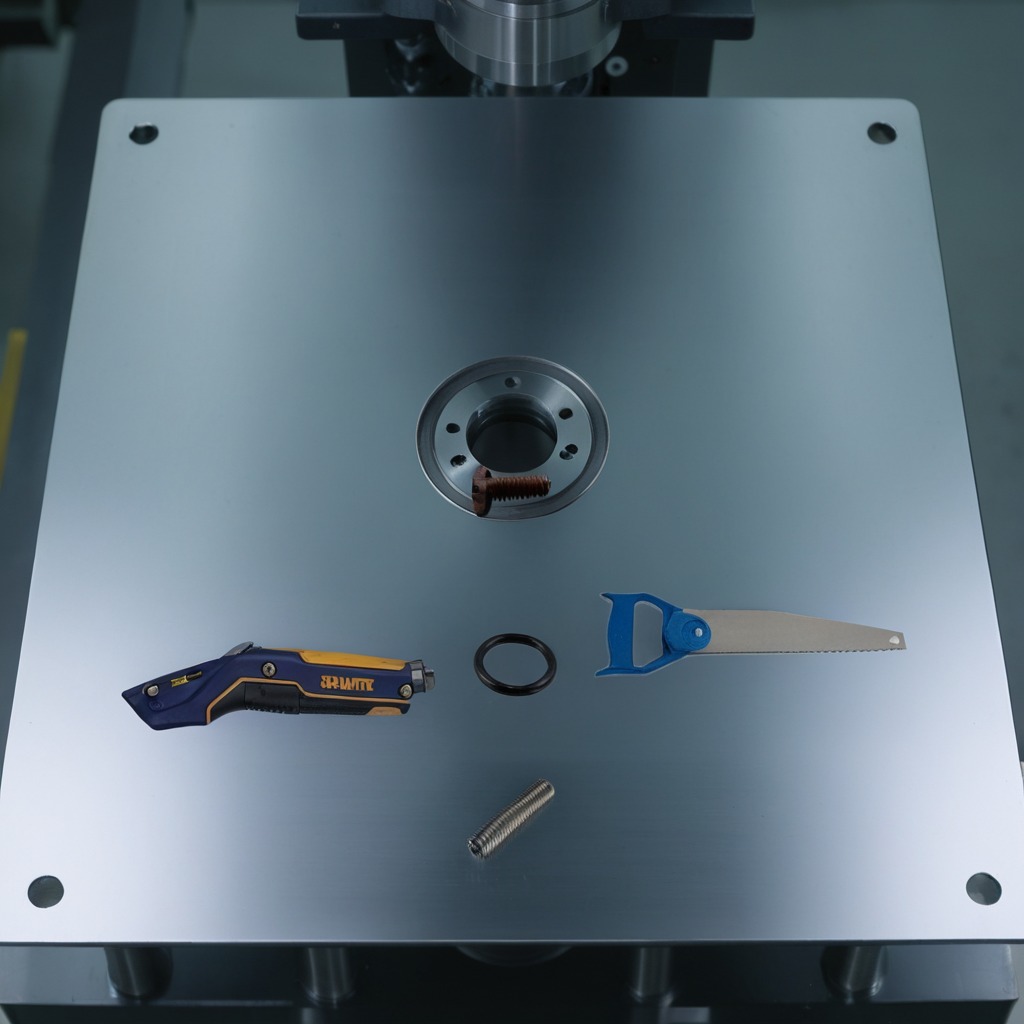
A rubber Oring, a utility knife, a metal machine screw, a coiled metal spring, and a handheld metal saw are lying on the metal table in a machine shop under fluorescent lights.